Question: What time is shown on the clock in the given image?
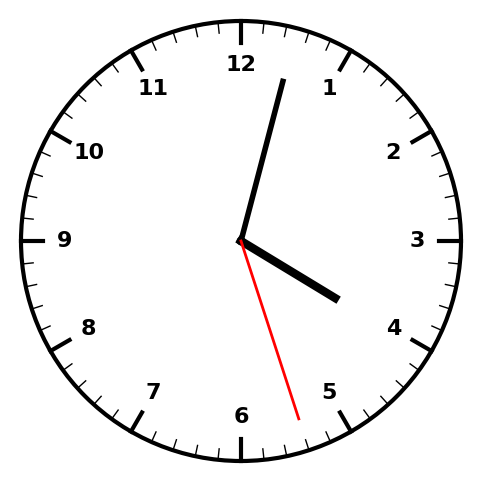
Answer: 04:02:27